Question: in my code I have a list of products barcode and in my Firebase Database I have values inside this barcodes, like this: .
I'm trying to retrieve the barcodes datas in a loop, but I cannot handle with this. Here is my code:
'''
for (int i = 0; i < listaBarCodeProdutos.size() ; i ++ ){
String barCode = (String) listaBarCodeProdutos.get(i);
Query query = produtosRef.orderByKey().equalTo(barCode);
query.addValueEventListener(new ValueEventListener() {
@Override
public void onDataChange(DataSnapshot dataSnapshot) {
for (DataSnapshot snapshot : dataSnapshot.getChildren()){
//Limpa o hash map
listaMercadosCB.clear();
//Salva os mercados e os precos e um hashmap
listaMercadosCB = (HashMap) snapshot.child("mercados").getValue();
//This is to parse the HashMap keys to Array
Object[] listaIdsCB = listaMercadosCB.keySet().toArray();
//add esse obj em um array de objetos
listaCB.add(listaIdsCB);
Log.i("listaCB1", String.valueOf(listaCB));
}
}
@Override
public void onCancelled(DatabaseError databaseError) {
}
});
}
'''
This code saves all data in barcode child in a 'HashMap', but when I try to get this 'HashMap' value using 'Log.i("listaMercadosCB", String.valueOf(listaMercadosCB));' after the loop, it returns null...
This is the logcat for the values: '02-13 19:44:17.146 13903-13903/com.example.mts_rodrigues.projetocartolada I/listaMercadosCB: {wrxYaHZuLBTfrPrrvThxQREFzK02=4.5, d63vvncs2gh6PSnxFAjxhTOayyq1=2.9}'
> This is inside the loop
'02-13 19:44:17.066 13903-13903/com.example.mts_rodrigues.projetocartolada I/listaMercadosCB: {}'
> This is after de loop
I guess that the value outside the loop is called before the Firebase Database retrieved him inside the loop...
All this codes are inside the 'onCreate()' method.
Anyone can help me ? Thanks!
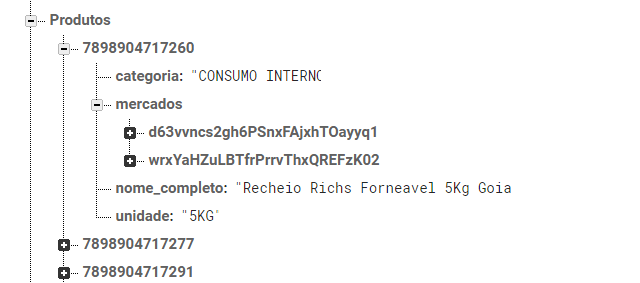
Answer: This is not the correct way in which you can use the data that you get from a Firebase Realtime database. You are guessing right. 'onDataChange()' method has an asynchronous behaviour, which means that your data si not available until this method is executed. A quick solution would be to use that data only inside 'onDataChange()' method, or if you want to use it outside, dive in the asynchronous world and use the last part of my answer from this <URL>.